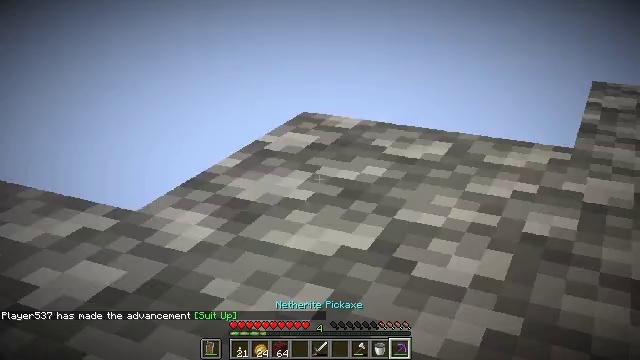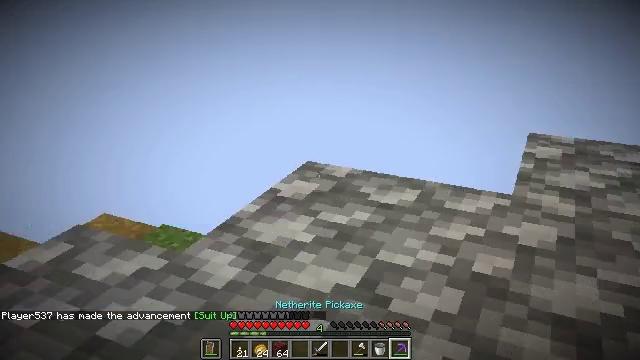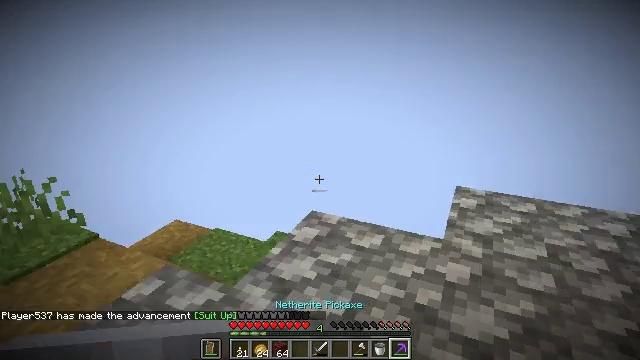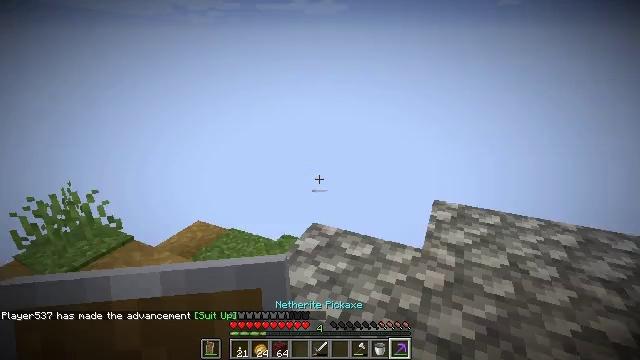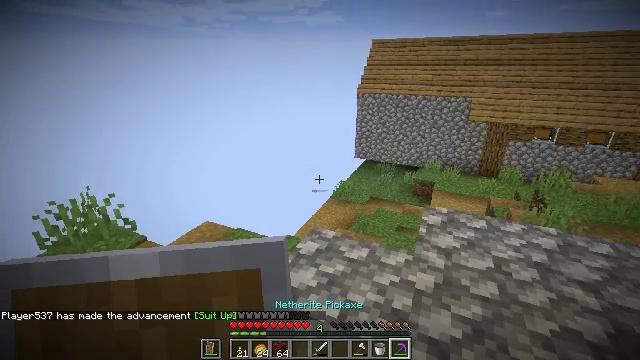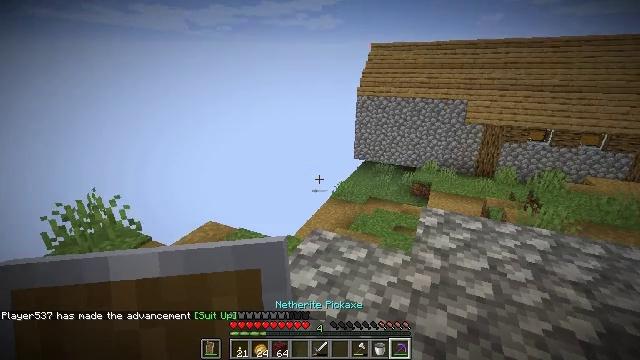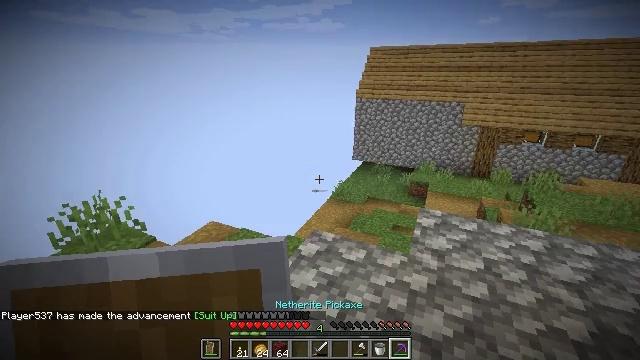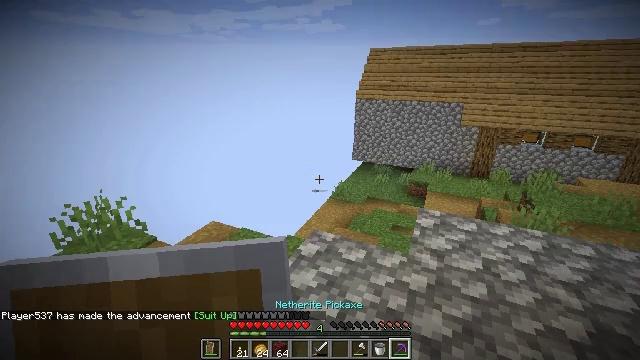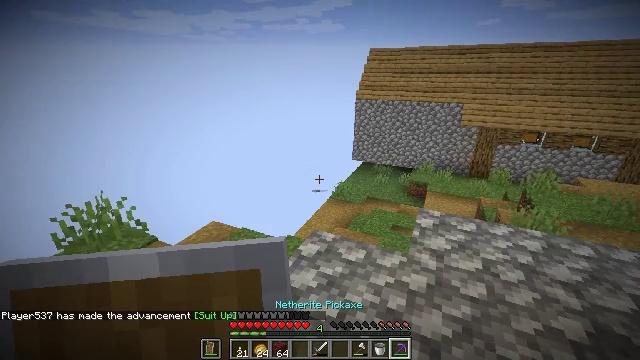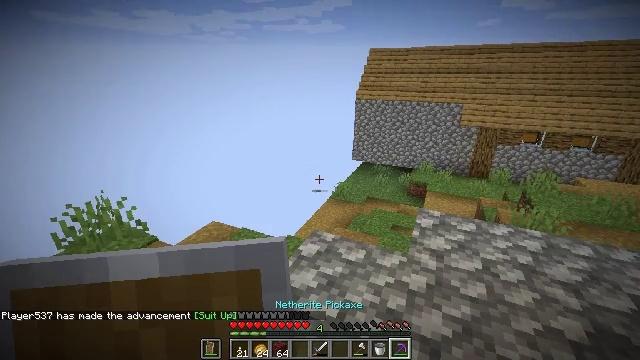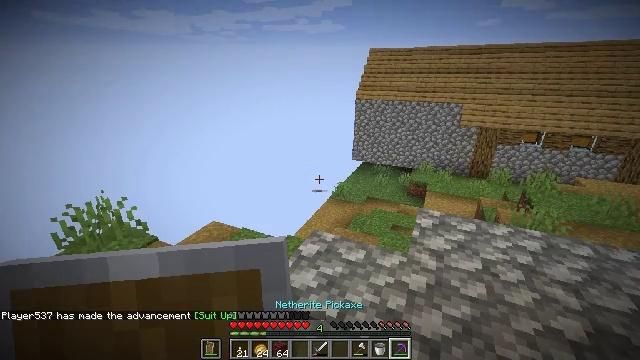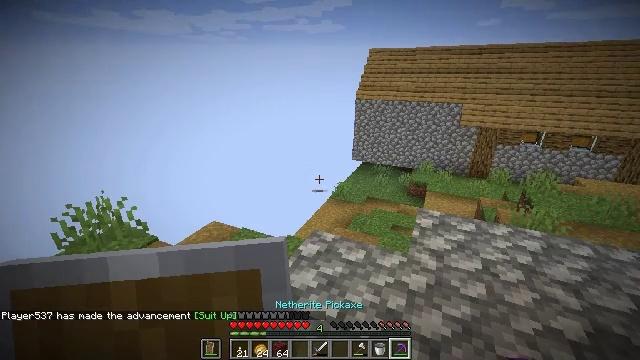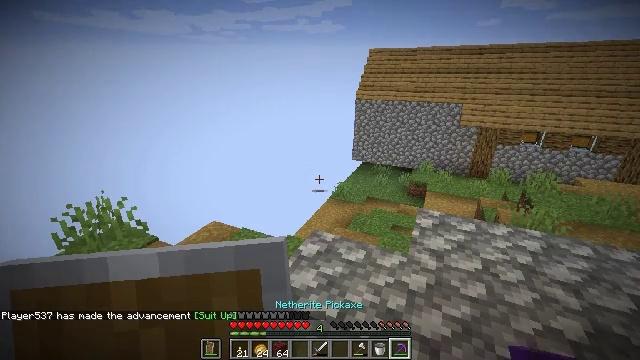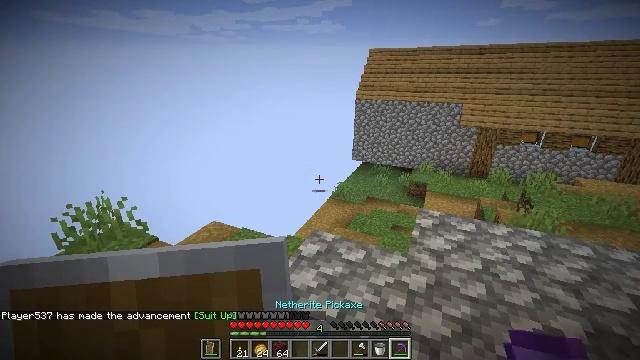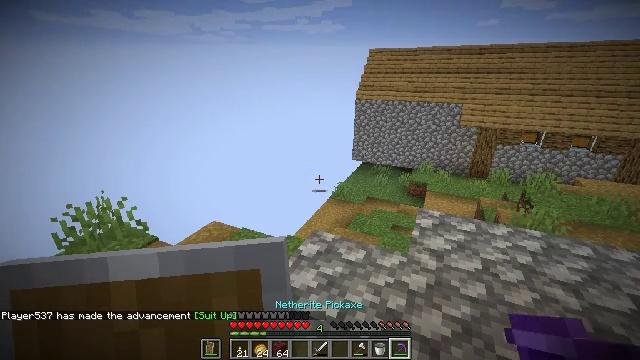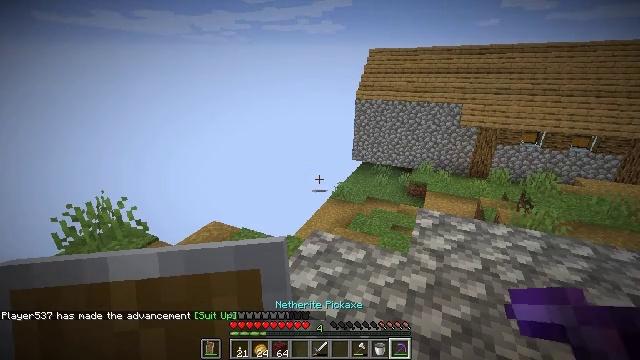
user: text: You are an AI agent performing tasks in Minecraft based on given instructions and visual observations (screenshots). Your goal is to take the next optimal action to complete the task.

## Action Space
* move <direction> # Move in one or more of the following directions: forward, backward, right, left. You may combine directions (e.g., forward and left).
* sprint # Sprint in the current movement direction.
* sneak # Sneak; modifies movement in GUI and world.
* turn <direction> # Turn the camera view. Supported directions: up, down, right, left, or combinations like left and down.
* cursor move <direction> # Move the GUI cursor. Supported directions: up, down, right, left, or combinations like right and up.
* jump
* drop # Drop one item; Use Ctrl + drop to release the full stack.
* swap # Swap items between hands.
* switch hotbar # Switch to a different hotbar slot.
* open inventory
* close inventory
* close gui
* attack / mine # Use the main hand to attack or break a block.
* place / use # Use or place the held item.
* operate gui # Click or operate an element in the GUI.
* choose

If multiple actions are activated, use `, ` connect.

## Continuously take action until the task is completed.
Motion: motion action
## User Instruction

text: craft item air
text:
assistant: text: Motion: no_op
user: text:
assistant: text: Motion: no_op
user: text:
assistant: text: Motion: no_op
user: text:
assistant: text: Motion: no_op
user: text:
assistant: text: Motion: no_op
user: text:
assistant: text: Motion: no_op
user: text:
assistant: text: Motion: no_op
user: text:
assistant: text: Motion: no_op
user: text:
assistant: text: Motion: no_op
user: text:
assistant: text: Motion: no_op
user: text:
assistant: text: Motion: no_op
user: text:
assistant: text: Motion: no_op
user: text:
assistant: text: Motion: no_op
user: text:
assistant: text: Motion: no_op
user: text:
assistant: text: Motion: no_op
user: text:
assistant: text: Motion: no_op
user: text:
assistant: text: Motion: no_op
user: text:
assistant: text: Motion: no_op
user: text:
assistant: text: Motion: no_op
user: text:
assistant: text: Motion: no_op
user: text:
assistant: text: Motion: no_op
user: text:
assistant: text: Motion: no_op
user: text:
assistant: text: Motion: no_op
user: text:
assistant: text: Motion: no_op
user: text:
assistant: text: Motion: no_op
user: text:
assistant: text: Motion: no_op
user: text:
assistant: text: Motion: no_op
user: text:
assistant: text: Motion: no_op
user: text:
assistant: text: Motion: no_op
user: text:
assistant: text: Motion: no_op